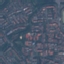
Land use / land cover: Residential